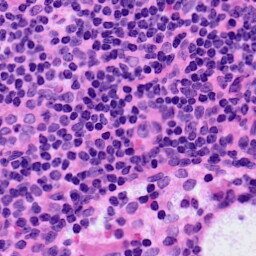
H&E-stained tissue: LymphNode